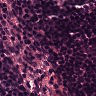
Metastatic tissue present: no